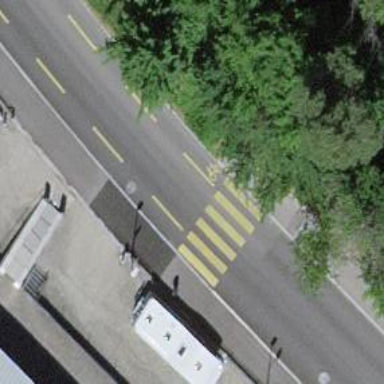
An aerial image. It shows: Marked crossing on the road.